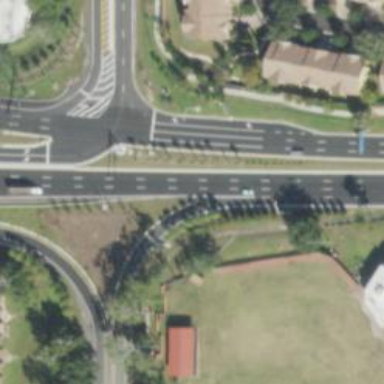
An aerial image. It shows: Asphalt road with primary link designation.